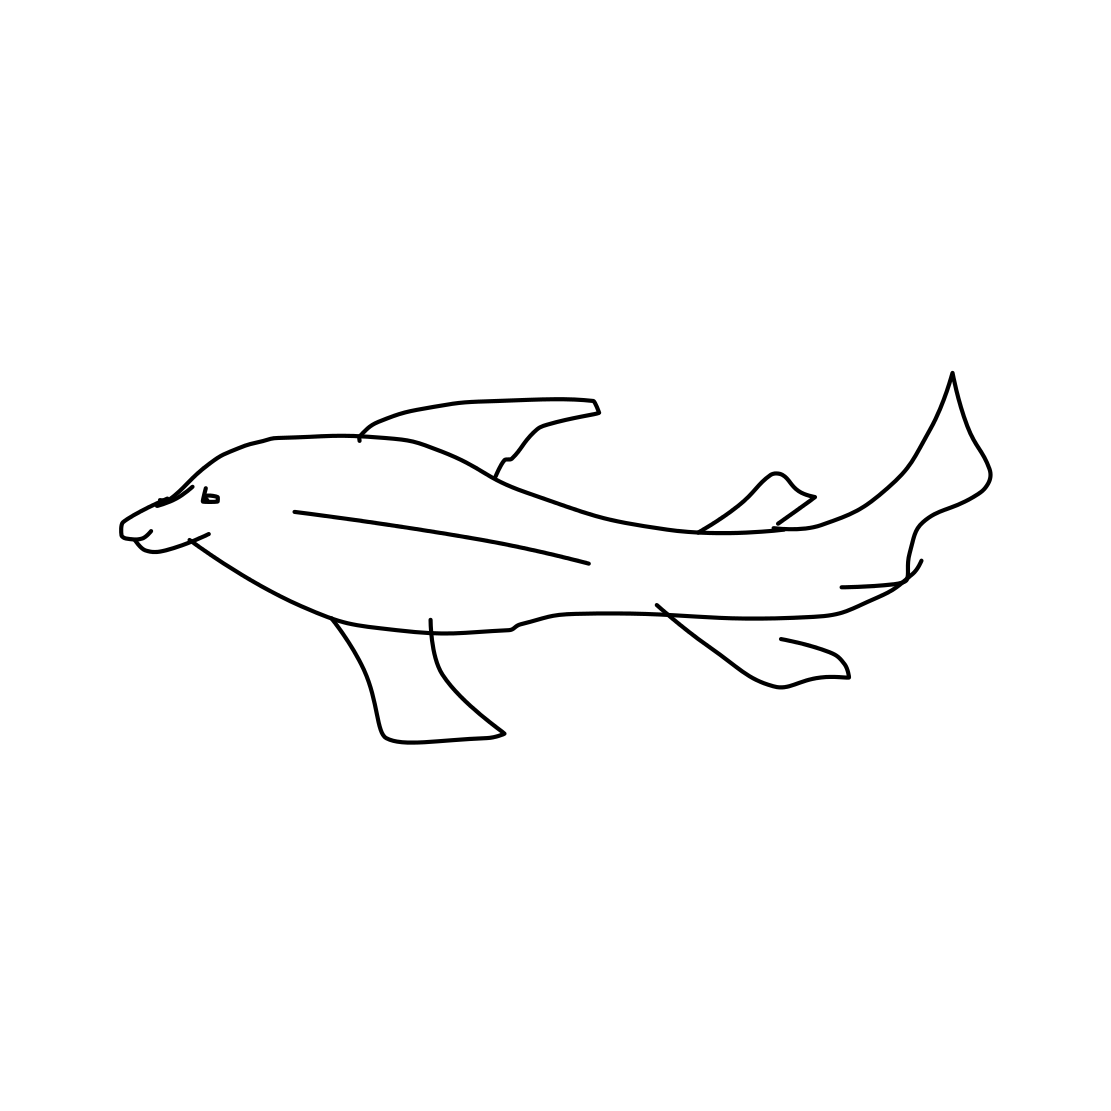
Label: dolphin